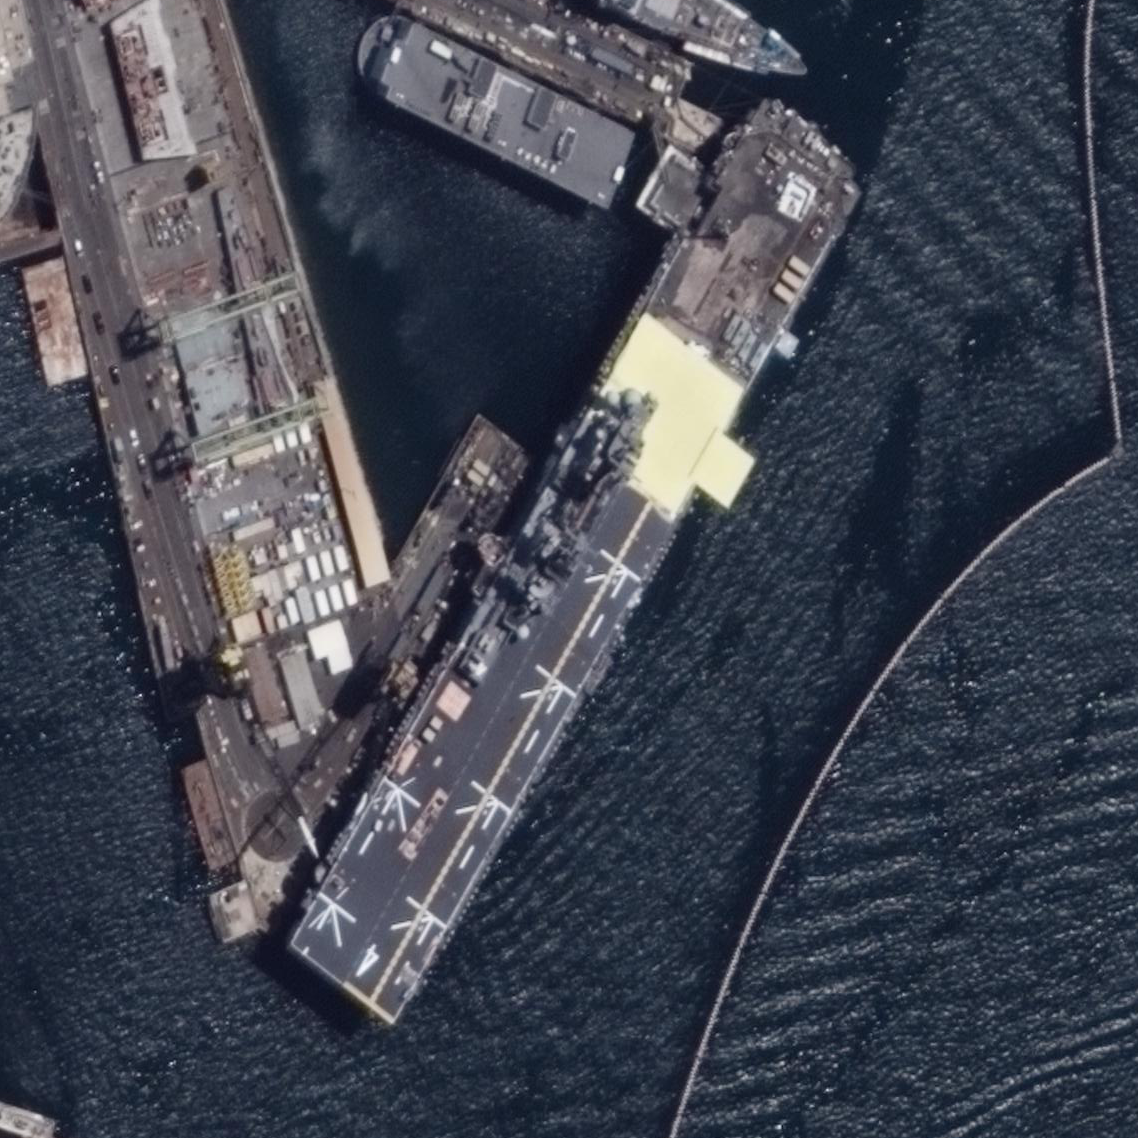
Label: assault